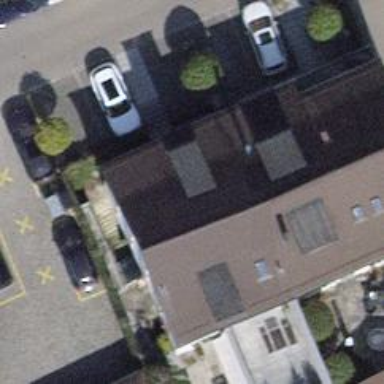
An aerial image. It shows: View of apartment building.